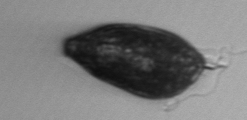
Label: Prorocentrum_micans